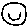
Label: smiley face